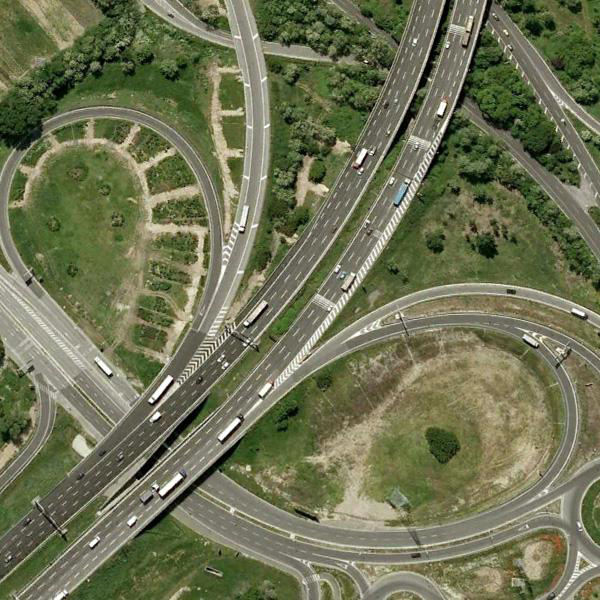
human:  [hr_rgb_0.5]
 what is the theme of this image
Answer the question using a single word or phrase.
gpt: viaduct